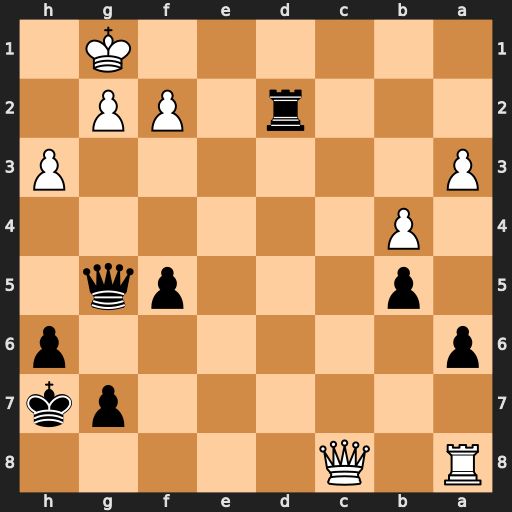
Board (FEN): R1Q5/6pk/p6p/1p3pq1/1P6/P6P/3r1PP1/6K1
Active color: b
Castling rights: -
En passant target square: -
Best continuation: Rd1+ Kh2 Qf4+ g3 Qxf2#